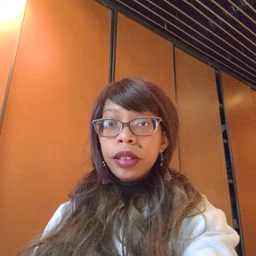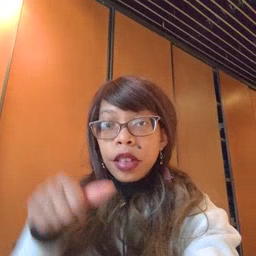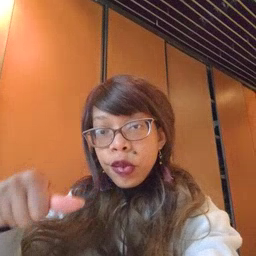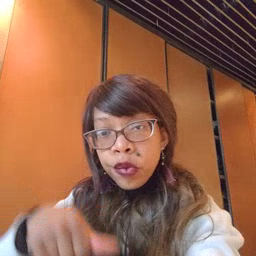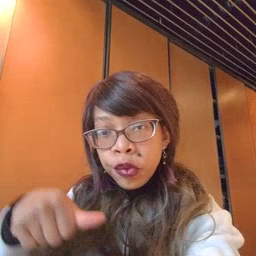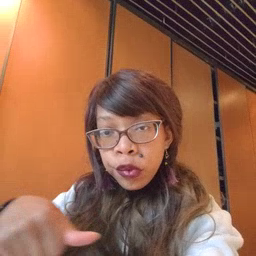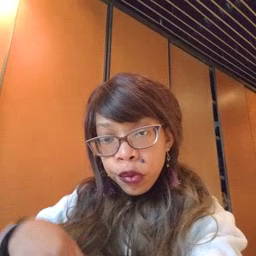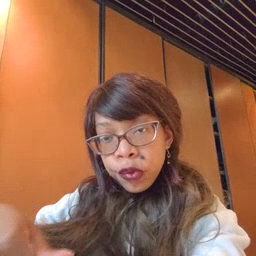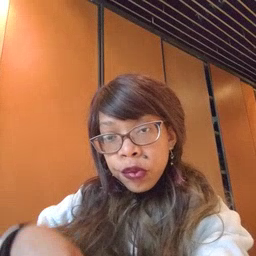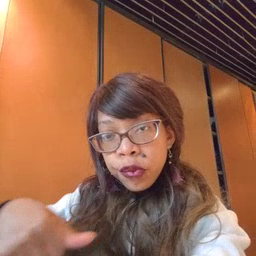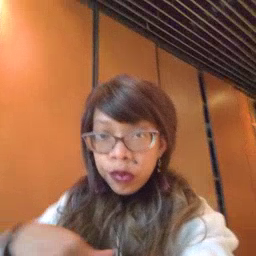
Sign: puzzle